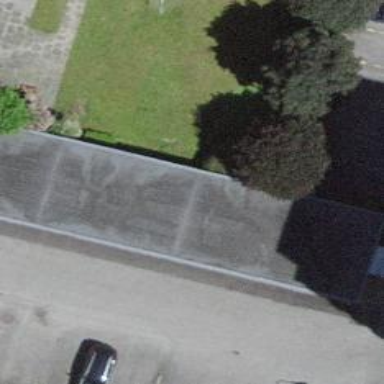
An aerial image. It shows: Garage building.